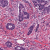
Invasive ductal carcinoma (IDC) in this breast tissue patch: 1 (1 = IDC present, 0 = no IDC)